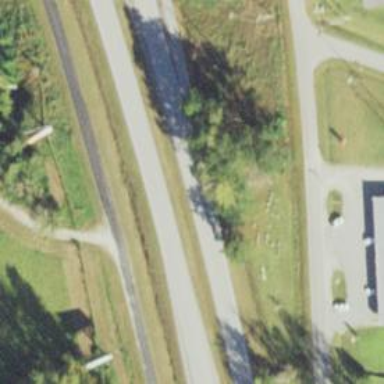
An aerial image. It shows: Asphalt trunk highway classified as expressway.